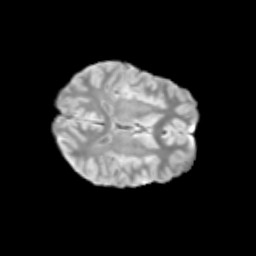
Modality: T2w
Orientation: axial
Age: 13
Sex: female
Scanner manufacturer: siemens
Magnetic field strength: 3 T
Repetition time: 3.8 s
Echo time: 0.07 s